Question: I have a void array and i want inside it to enter structs.
No i don't mean something like that :
'''
struct pinx
{
int n;
};
struct pinx *array;
'''
I want a dynamic array like that :
'''
struct data
{
void **stack;
}exp1;
'''
To have as members multiple structs like these structs:
'''
struct student
{
char flag;
char name[50];
int sem;
};
struct prof
{
char flag;
char name[50];
int course;
};
'''
Flag is used for telling the program if the array in that specific position has a struct from stud or prof.
Also an image to make it more clear for you.

I tried to connect the array with structs by declaring an array to both of the structs but it doesn't work for both only for one struct.
'''
struct student *student_array;
struct prof *prof_array;
exp1.stack = (void *)student_array;
exp1.stack = (void *)prof_array;
'''
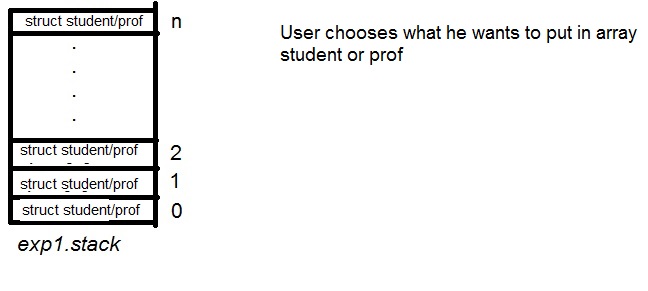
Answer: C provides a 'union' type for dealing with situations like this. You can define a 'struct' that "mixes" students and professors, and keeps a flag so that you know which one it is:
'''
struct student {
char name[50];
int sem;
};
struct prof {
char name[50];
int course;
};
struct student_or_prof {}
char flag;
union {
struct student student;
struct prof prof;
}
};
'''
A 'union' will allocate enough memory to fit any one of its members.
Now you can make an array of 'student_or_prof', populate it, and use it to store a mixture of professors and students:
'''
student_or_prof sop[2];
sop[0].flag = STUDENT_TYPE;
strcpy(sop[0].student.name, "quick brown fox jumps");
sop[0].sem = 123;
sop[1].flag = PROF_TYPE;
strcpy(sop[1].prof.name, "over the lazy dog");
sop[1].course = 321;
'''